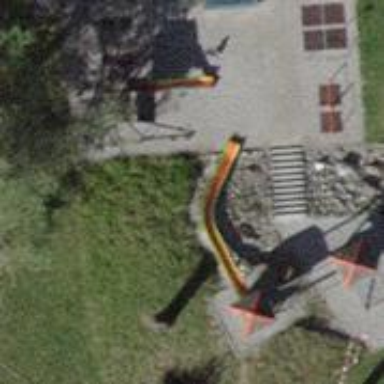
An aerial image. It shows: Playground with slide.